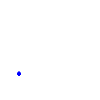
Particle: proton